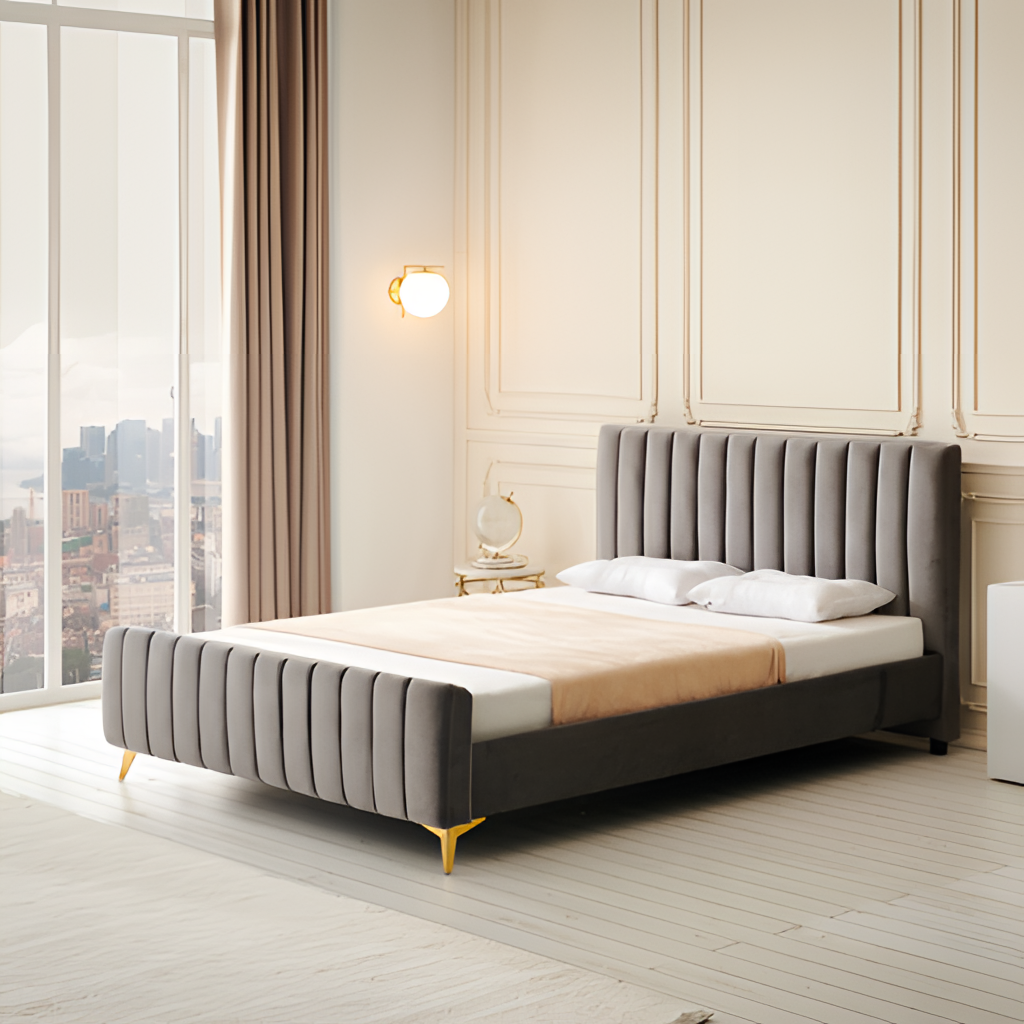
velvet bed, bedroom, paint wallpaper, with panel pattern, contemporary, beige wood flooring, with plank pattern